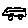
Label: car